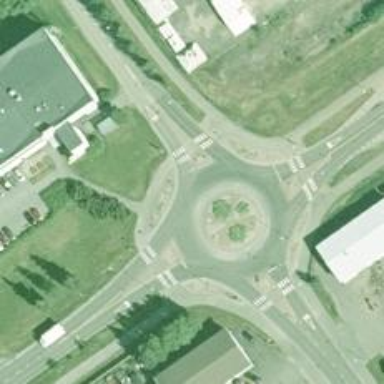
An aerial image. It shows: Tertiary road with asphalt surface leading to roundabout.